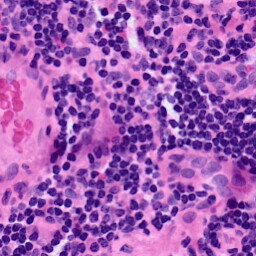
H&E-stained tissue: LymphNode